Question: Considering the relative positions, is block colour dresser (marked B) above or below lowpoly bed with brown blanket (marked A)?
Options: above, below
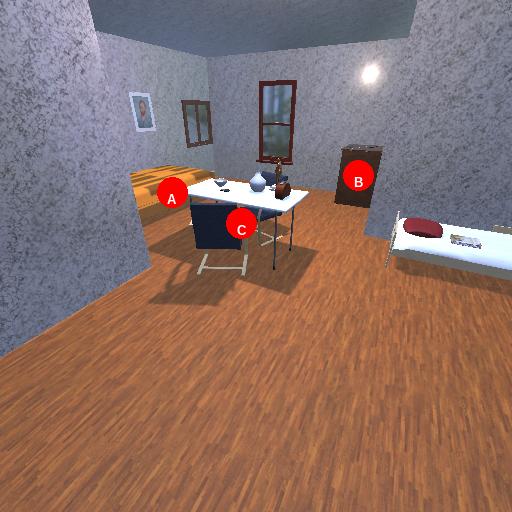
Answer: above